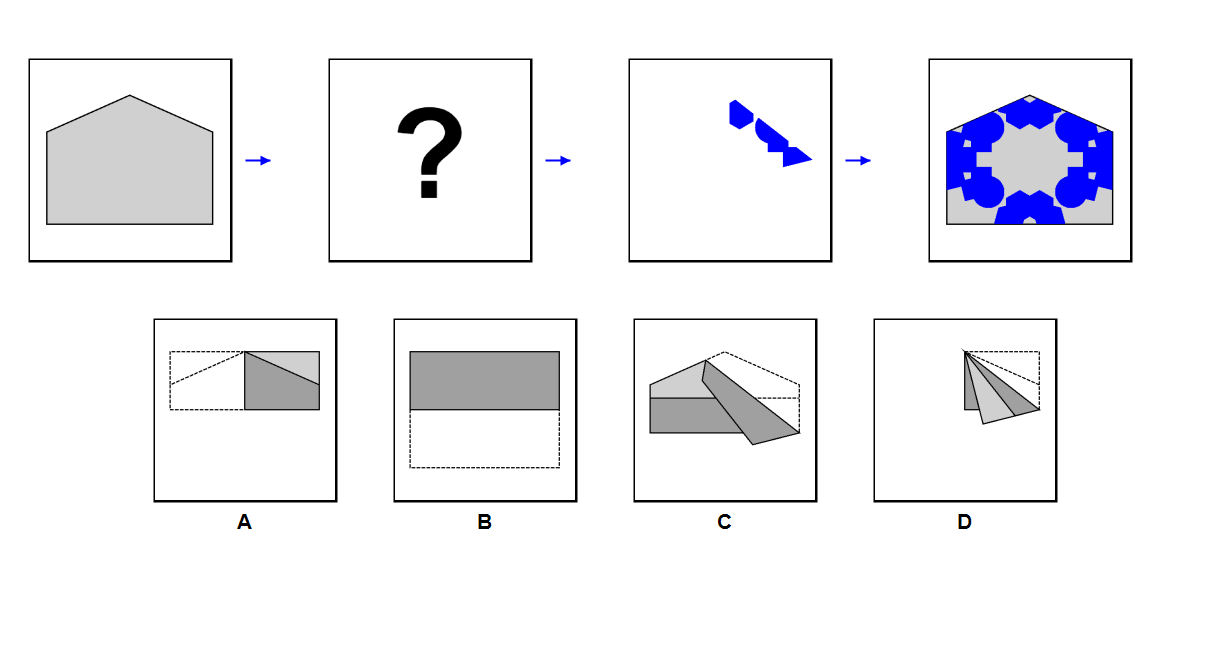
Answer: C